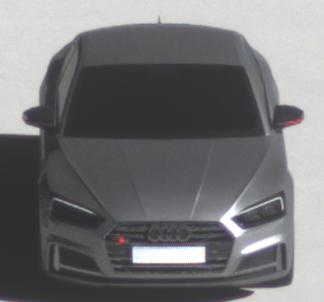
Make: Audi
Model: S5 Sportback
Detailed model: 8T Facelift
Model produced from: 2011
Model produced until: 2016
Doors: 5
Color: gray
Road condition: dry road
Daytime: morning or afternoon
Contrast: high contrast